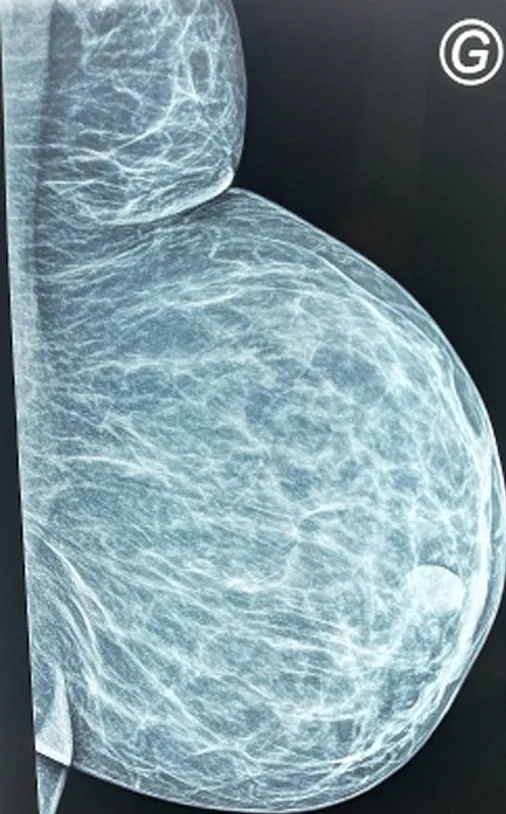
left mammography.
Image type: radiology (x_ray)